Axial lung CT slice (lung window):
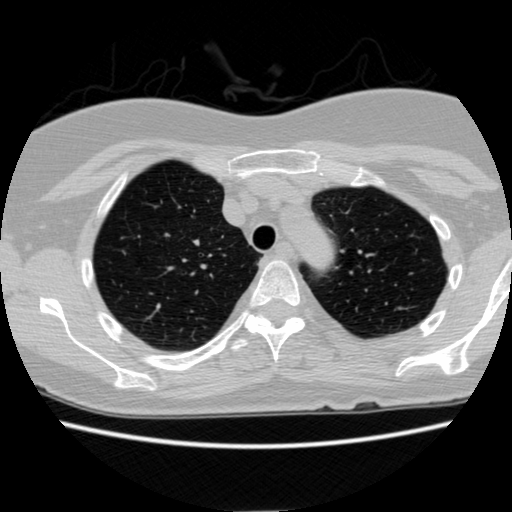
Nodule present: no